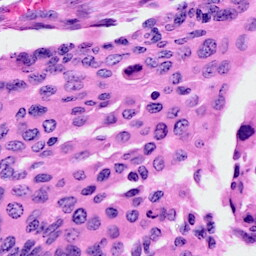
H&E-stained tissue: Cervix